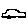
Label: car